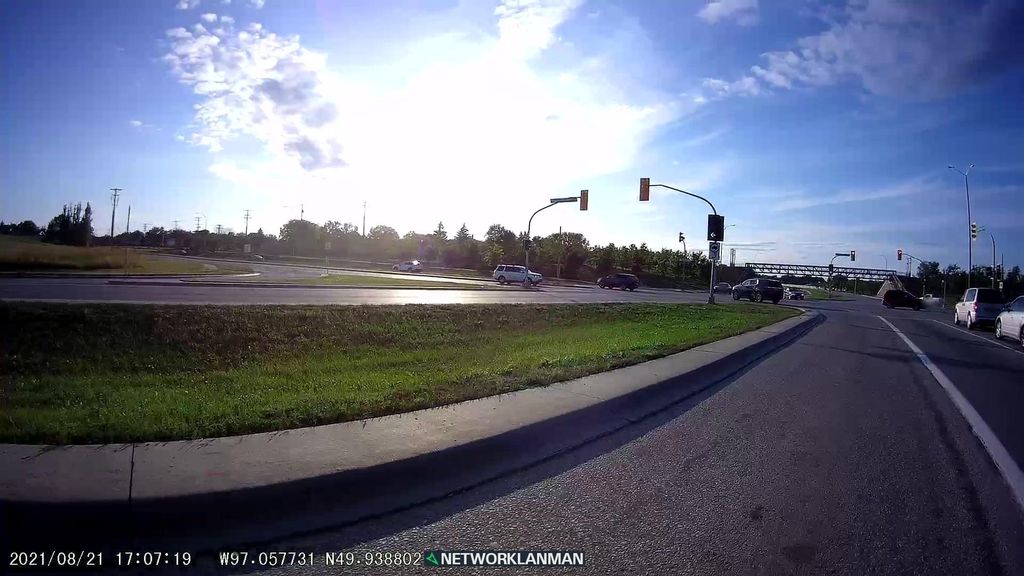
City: winnipeg